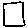
Label: square